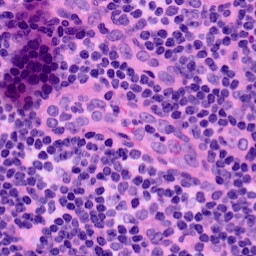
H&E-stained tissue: LymphNode